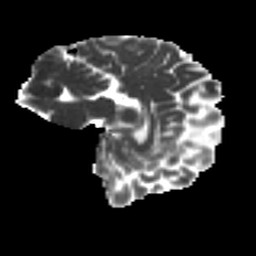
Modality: MD
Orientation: sagittal
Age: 29
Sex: male
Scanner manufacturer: ge
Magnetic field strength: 3 T
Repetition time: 7.8 s
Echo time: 0.0609 s